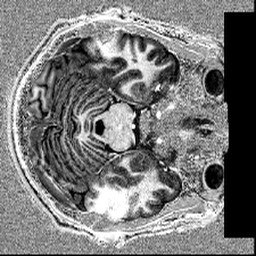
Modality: T1w
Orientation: axial
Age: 27
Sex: male